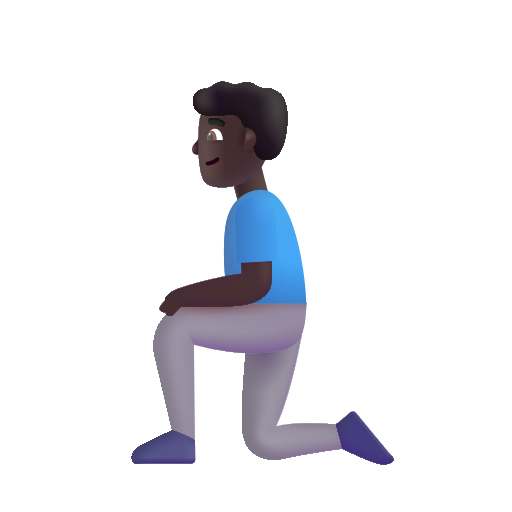
man kneeling color dark